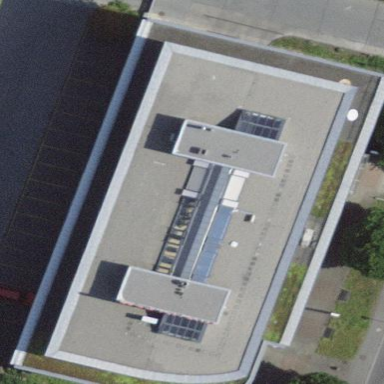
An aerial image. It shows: Commercial building.